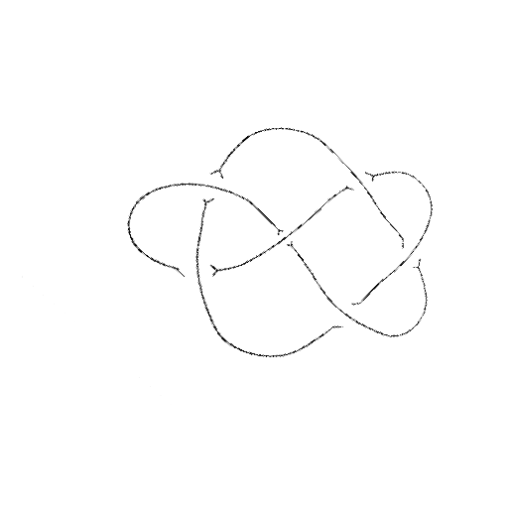
Crossing number: 6